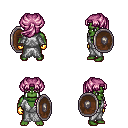
a pixel art fantasy rpg character, male body template, orc, green skin, white robe, gold greaves, pink princess hairstyle, gold gloves, shield, four views (front, back, left, right), 2x2 character sprite sheet, small pixel art, hard edges, no anti-aliasing